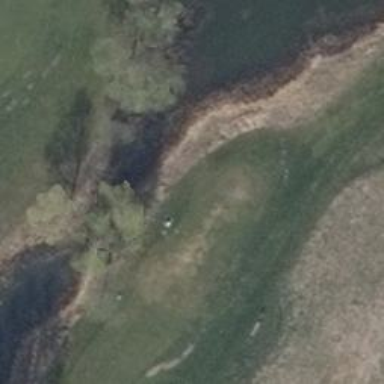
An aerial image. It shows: Golf tee.